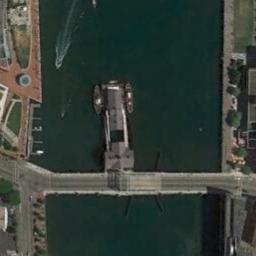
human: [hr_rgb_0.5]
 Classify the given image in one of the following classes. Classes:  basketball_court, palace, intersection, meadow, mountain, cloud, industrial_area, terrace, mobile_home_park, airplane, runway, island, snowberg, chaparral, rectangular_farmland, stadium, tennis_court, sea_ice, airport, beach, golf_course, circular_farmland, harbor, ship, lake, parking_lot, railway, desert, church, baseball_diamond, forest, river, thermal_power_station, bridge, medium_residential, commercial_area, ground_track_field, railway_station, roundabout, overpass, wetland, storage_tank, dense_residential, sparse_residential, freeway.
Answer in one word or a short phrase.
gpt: bridge